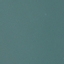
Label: SeaLake